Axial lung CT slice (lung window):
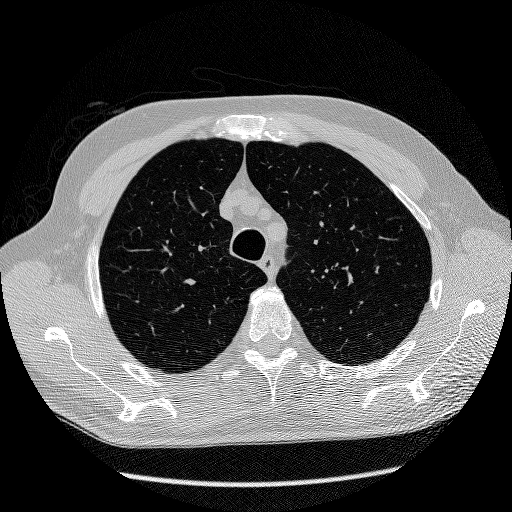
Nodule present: no